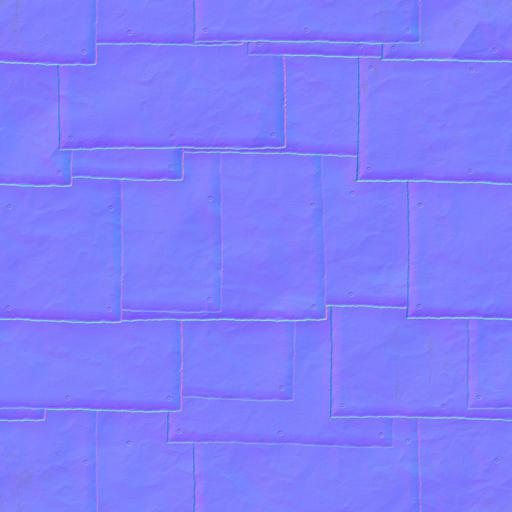
metal plates rust rusted